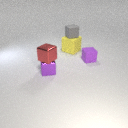
small purple rubber cube behind small purple metal cube